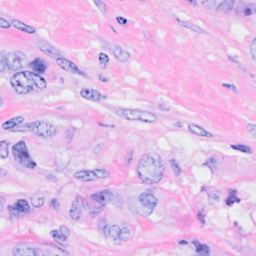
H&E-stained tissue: Breast